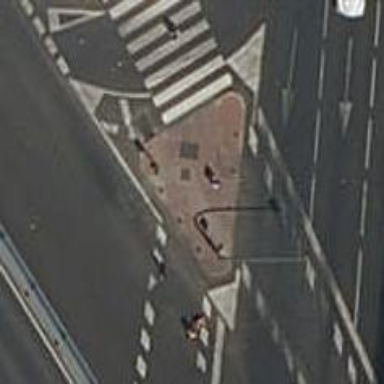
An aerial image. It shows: Road with traffic signals.